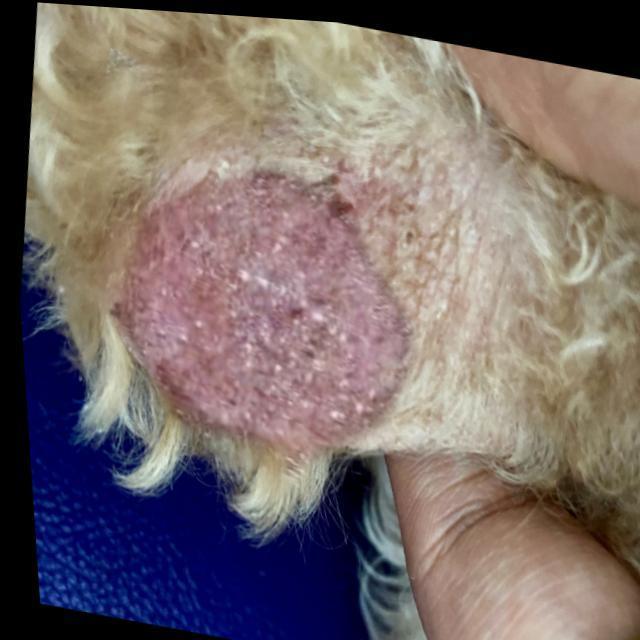
Canine ringworm (Dermatophytosis) — fungal infection caused by Microsporum or Trichophyton. Presents with circular alopecia, scaling, crusting, and broken hairs.